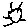
Label: sun